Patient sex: M
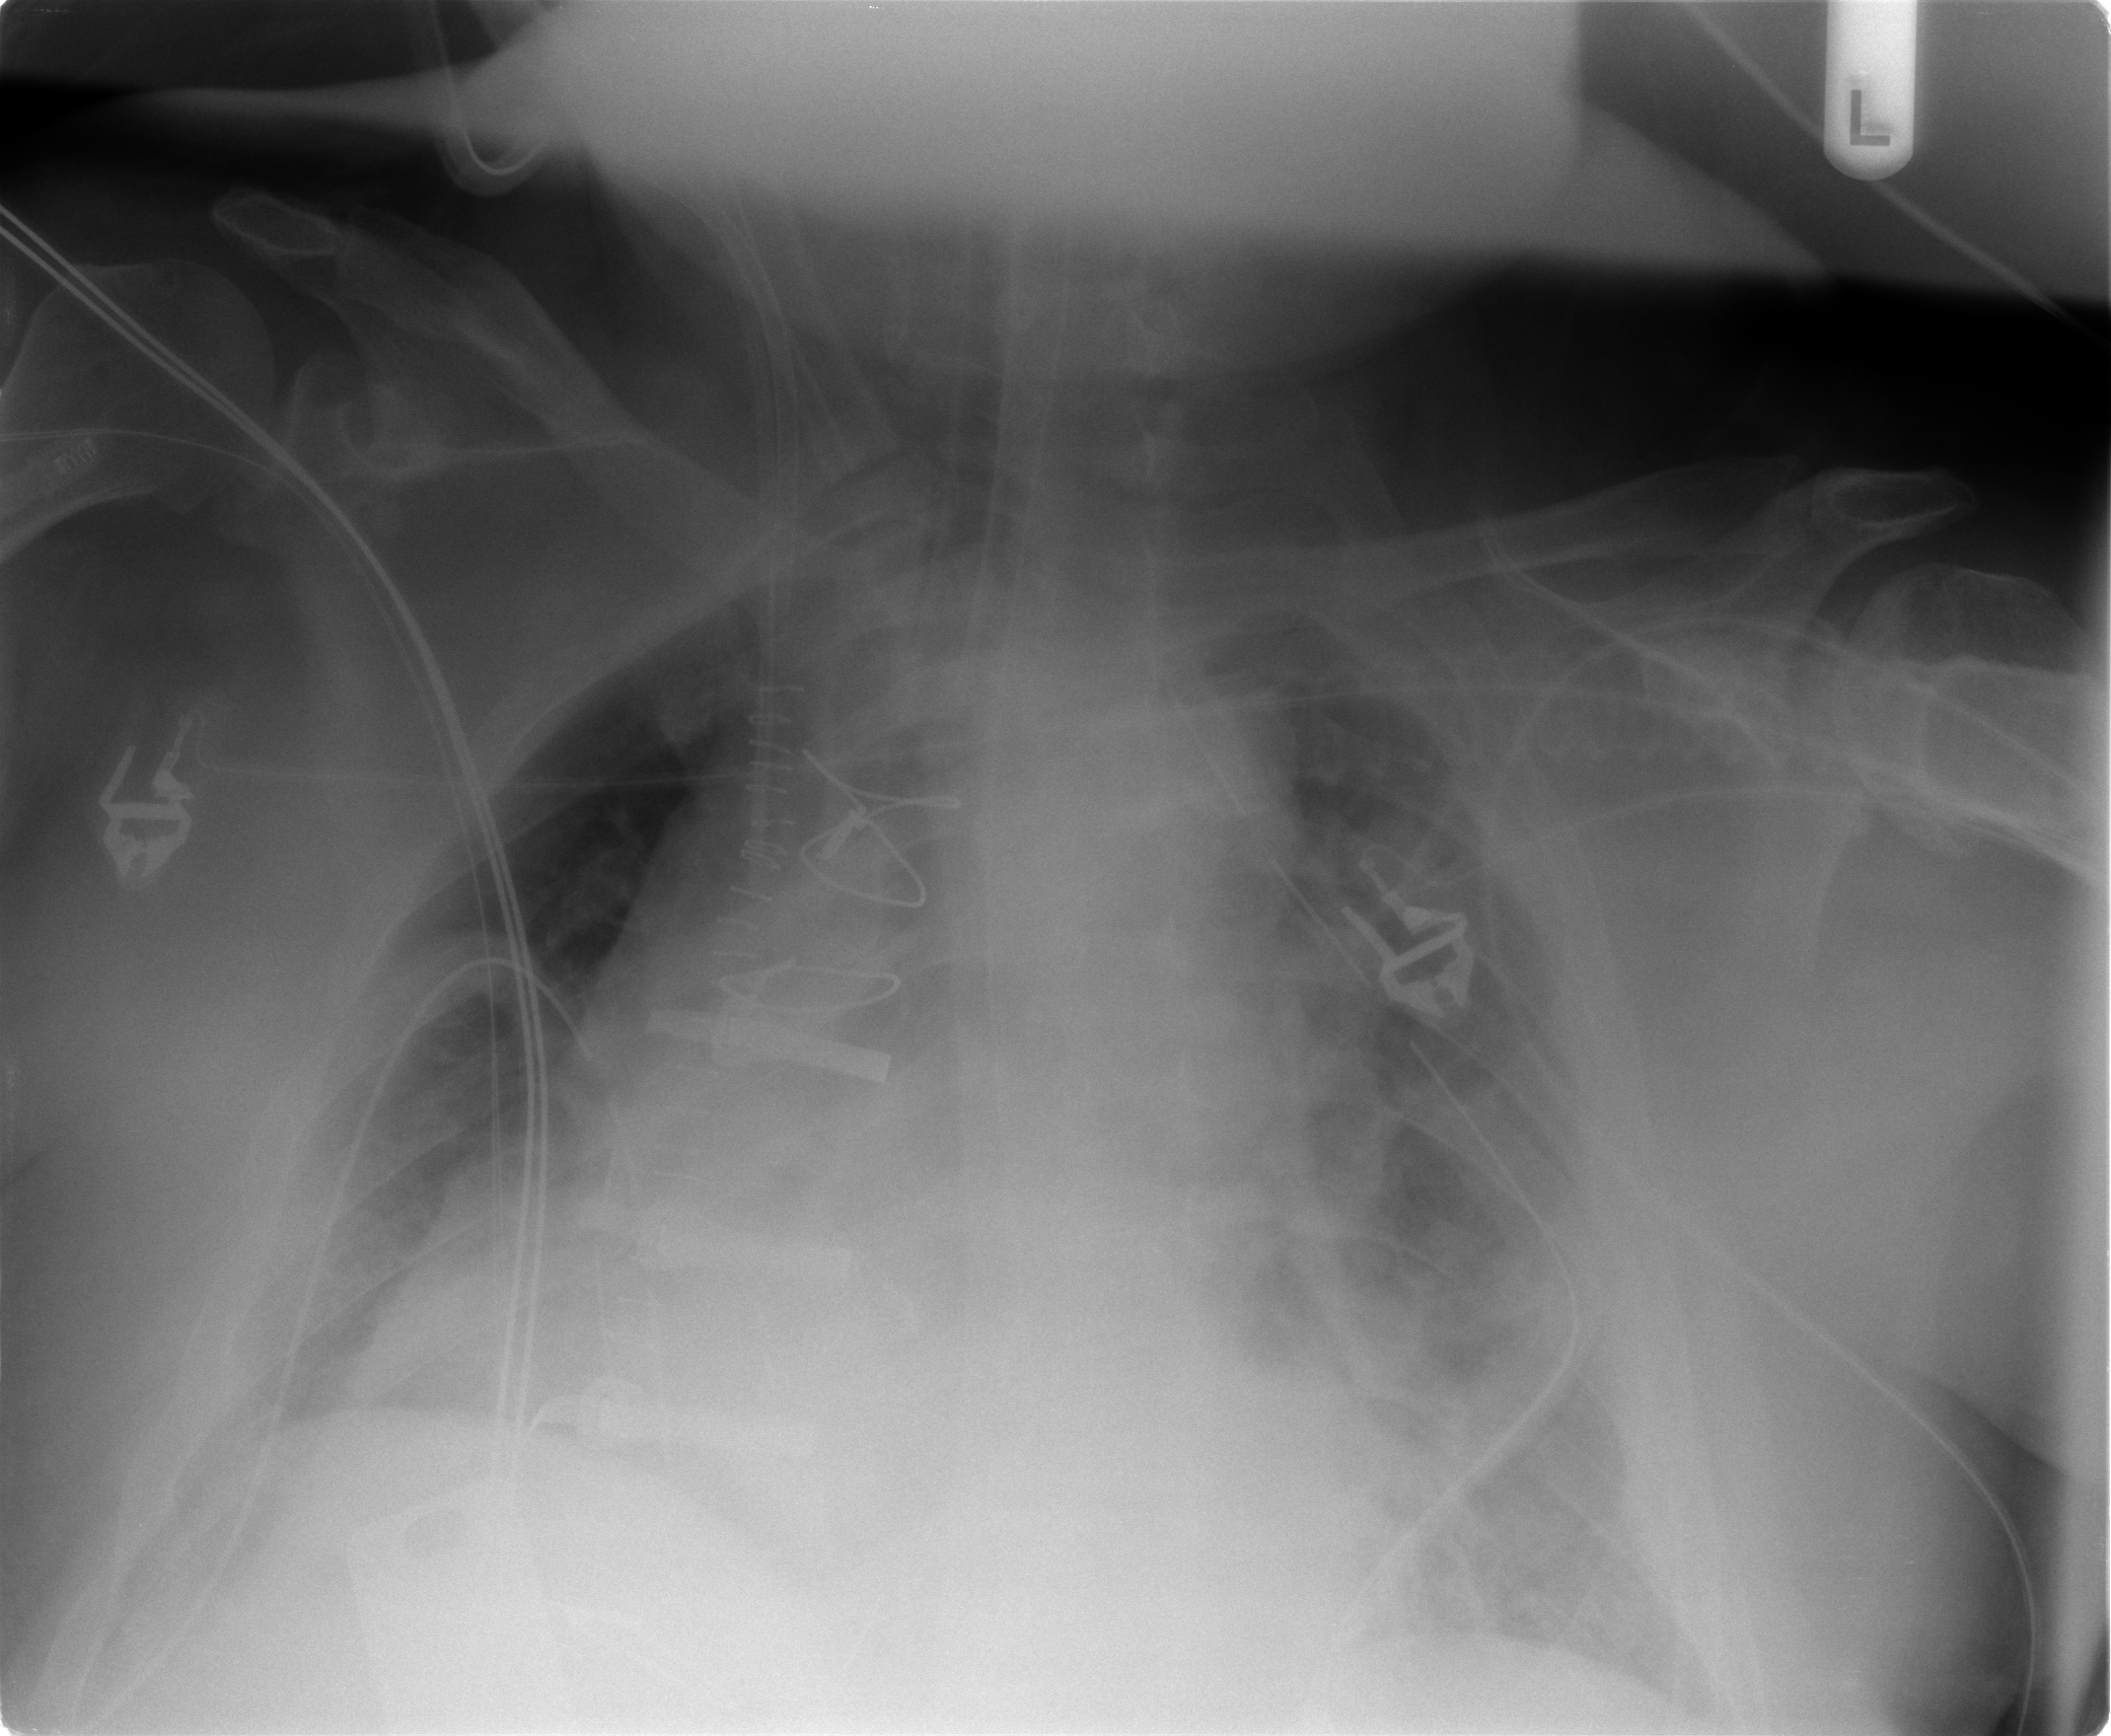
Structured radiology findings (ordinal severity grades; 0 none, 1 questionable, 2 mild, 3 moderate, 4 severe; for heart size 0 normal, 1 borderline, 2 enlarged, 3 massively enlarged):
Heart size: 2
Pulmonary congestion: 2
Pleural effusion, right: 2
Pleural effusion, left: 2
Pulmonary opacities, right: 2
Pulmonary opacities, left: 2
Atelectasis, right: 2
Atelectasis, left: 2